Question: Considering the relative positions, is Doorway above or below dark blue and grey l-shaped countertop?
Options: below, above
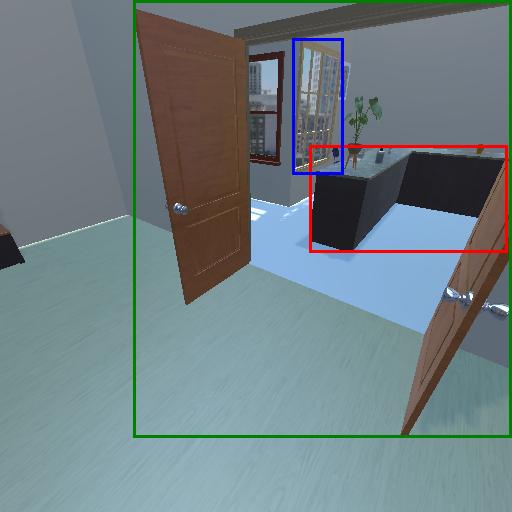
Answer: below